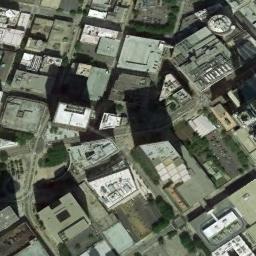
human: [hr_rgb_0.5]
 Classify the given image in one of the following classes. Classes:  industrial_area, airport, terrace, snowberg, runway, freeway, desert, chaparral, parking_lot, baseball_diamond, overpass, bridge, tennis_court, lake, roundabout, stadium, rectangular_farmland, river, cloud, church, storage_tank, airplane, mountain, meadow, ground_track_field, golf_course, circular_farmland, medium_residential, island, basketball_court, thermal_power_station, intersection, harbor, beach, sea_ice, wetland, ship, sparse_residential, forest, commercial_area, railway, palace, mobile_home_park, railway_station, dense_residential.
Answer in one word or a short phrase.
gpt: commercial_area